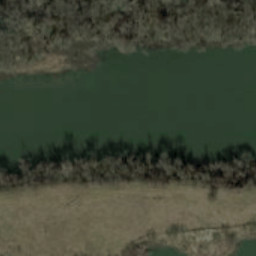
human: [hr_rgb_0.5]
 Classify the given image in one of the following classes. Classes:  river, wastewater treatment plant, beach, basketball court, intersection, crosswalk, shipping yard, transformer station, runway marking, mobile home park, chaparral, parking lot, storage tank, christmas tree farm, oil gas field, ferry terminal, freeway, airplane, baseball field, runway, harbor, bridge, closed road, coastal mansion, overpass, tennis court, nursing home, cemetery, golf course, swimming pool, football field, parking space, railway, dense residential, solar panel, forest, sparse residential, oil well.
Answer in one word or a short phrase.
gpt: river